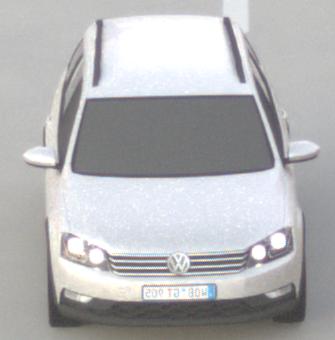
Make: VW
Model: Passat Alltrack 1.8 TSI
Detailed model: Passat (B7) Alltrack
Model produced from: 2012/03
Model produced until: 2013/06
Doors: 5
Color: white
Road condition: dry road
Daytime: sunrise or sunset
Contrast: low contrast